Lunar surface albedo tile
Center latitude: 43.099
Center longitude: 3.573
Resolution (meters per pixel, mean): 133.62
Tile area (km^2): 18262.62
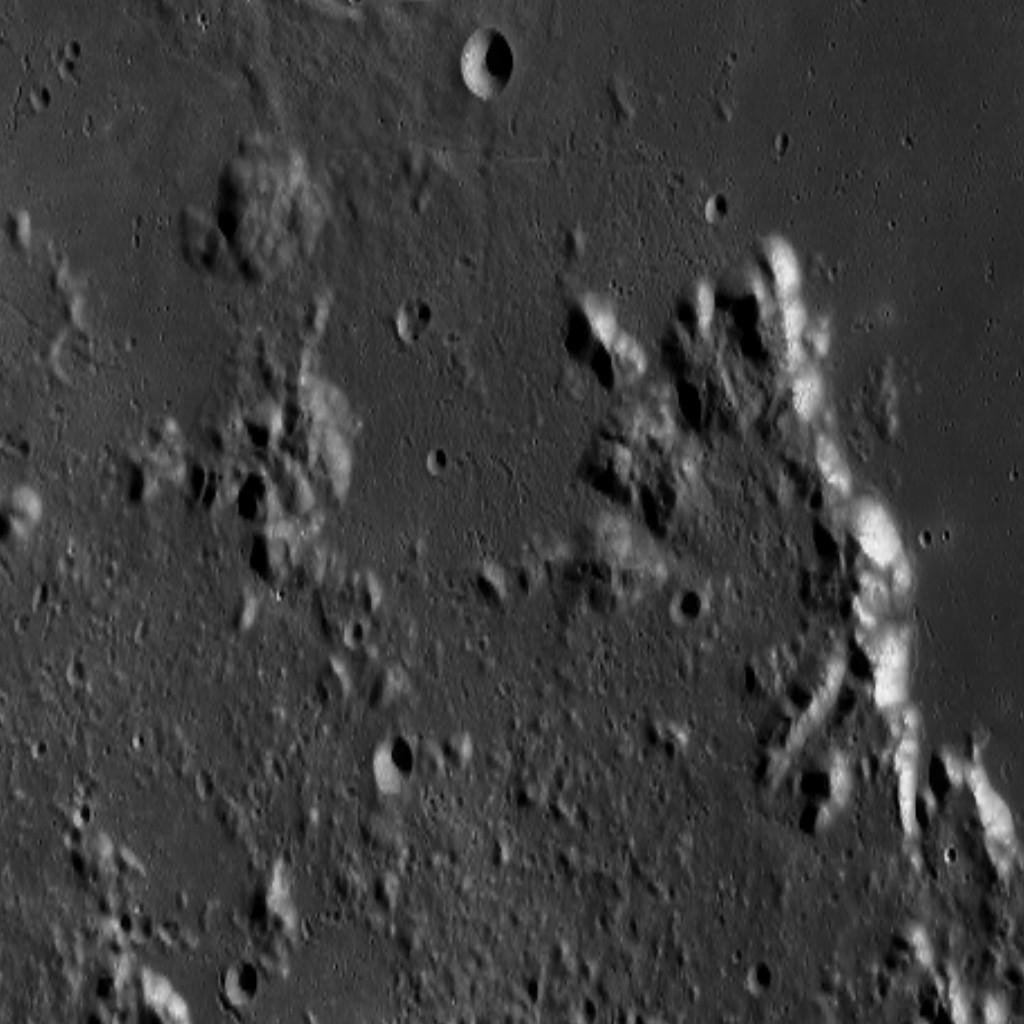